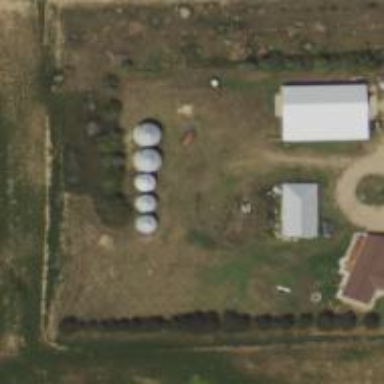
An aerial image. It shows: Silo.